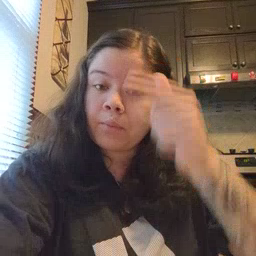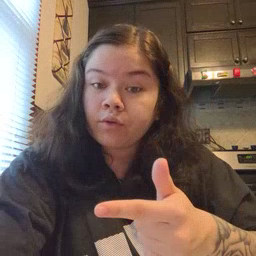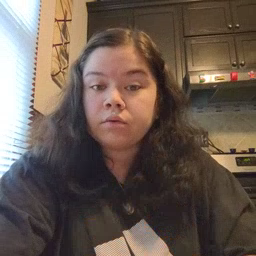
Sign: brother